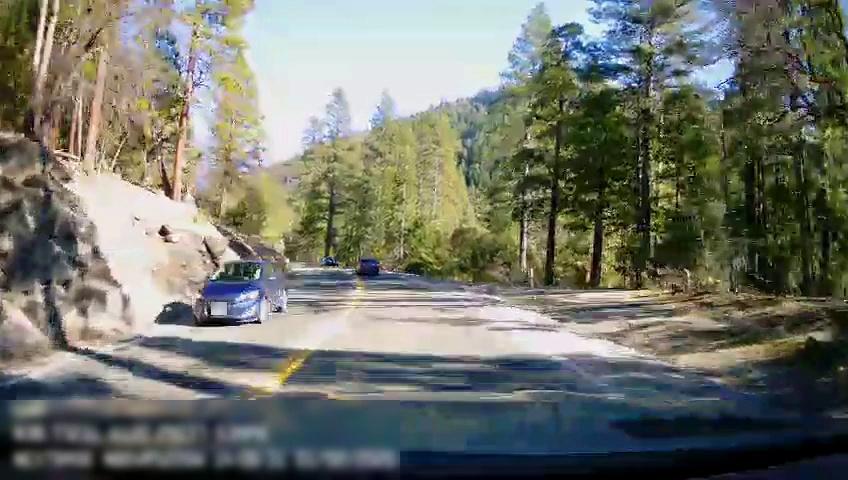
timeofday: Day
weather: Sunny
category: Drivable Space
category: Vehicles | Car
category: Vehicles | Car
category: Vehicles | Car
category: Lanes | Opposite Lane
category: Lanes | Current Lane
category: Lanes | Current Lane